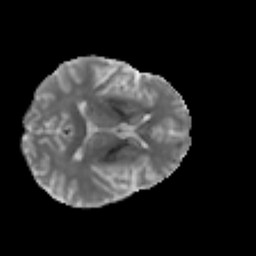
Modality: MD
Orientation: axial
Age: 44
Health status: ill
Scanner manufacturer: philips
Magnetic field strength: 3 T
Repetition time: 9 s
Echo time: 0.127 s